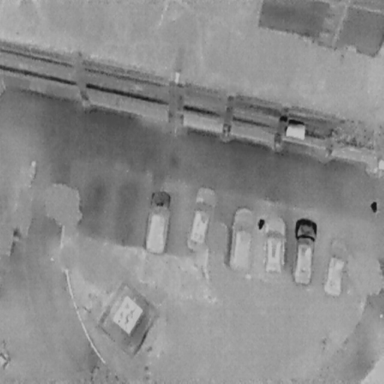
There are eight objects shown in the infrared image, including two People, and six Cars.